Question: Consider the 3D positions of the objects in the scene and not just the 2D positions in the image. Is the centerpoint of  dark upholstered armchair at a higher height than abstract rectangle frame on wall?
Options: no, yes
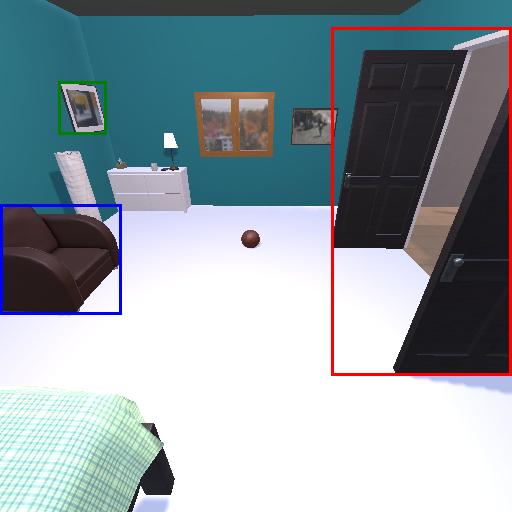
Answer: no